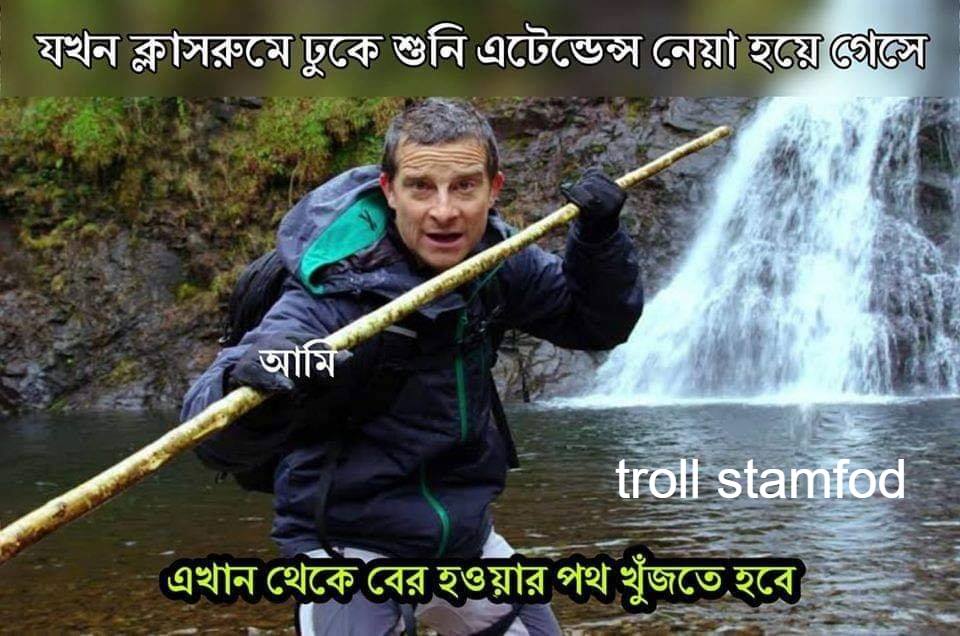
Caption: যখন ক্লাসরুমে ঢুকে শুনি এটেন্ডেন্স নেয়া হয়ে গেসে   আমি    এখান থেকে বের হওয়ার পথ খুজতে হবে
Label: non-hate